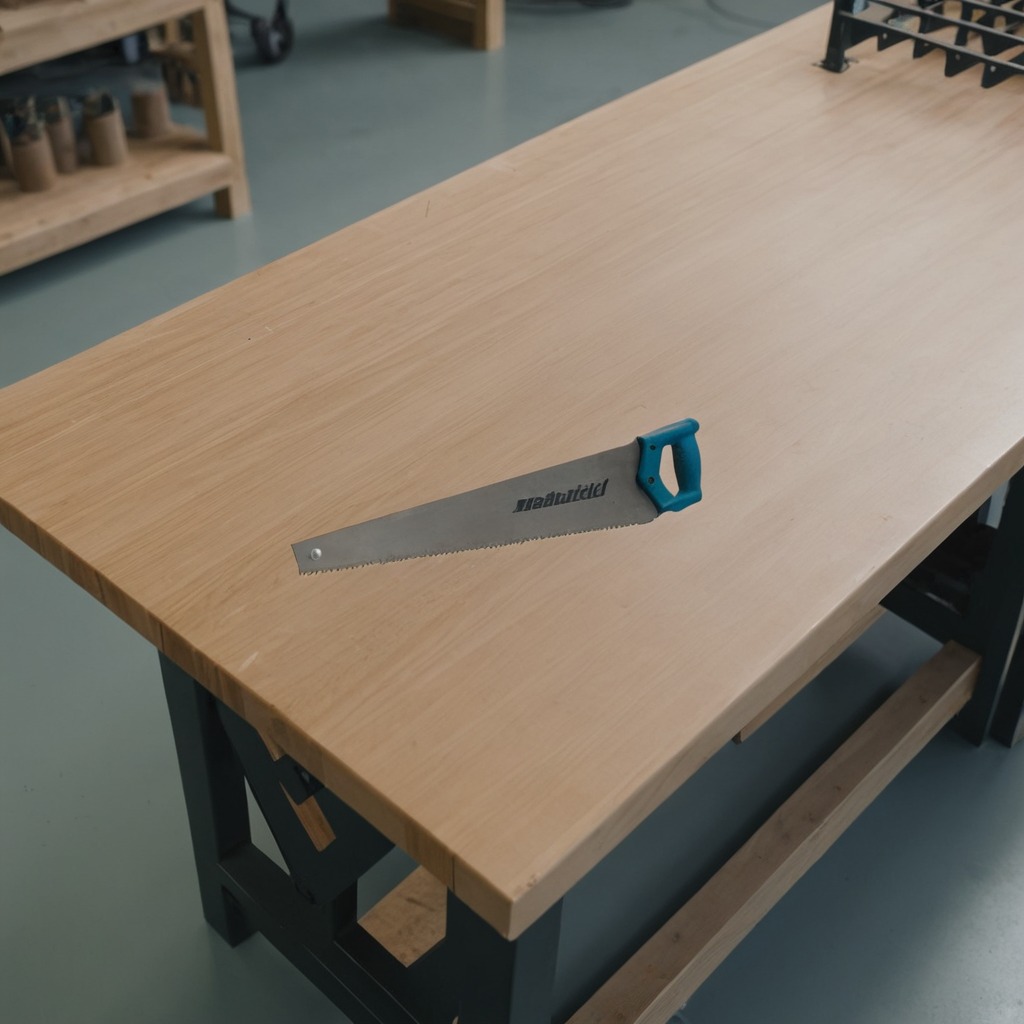
A handheld metal saw lies on the workbench inside a coastal fishing gear workshop.